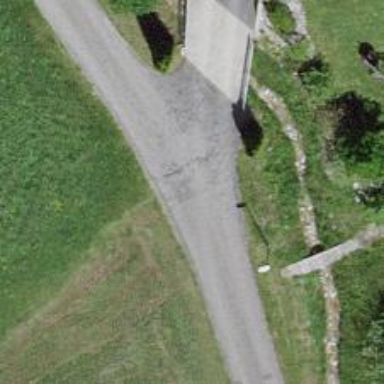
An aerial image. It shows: Driveway.